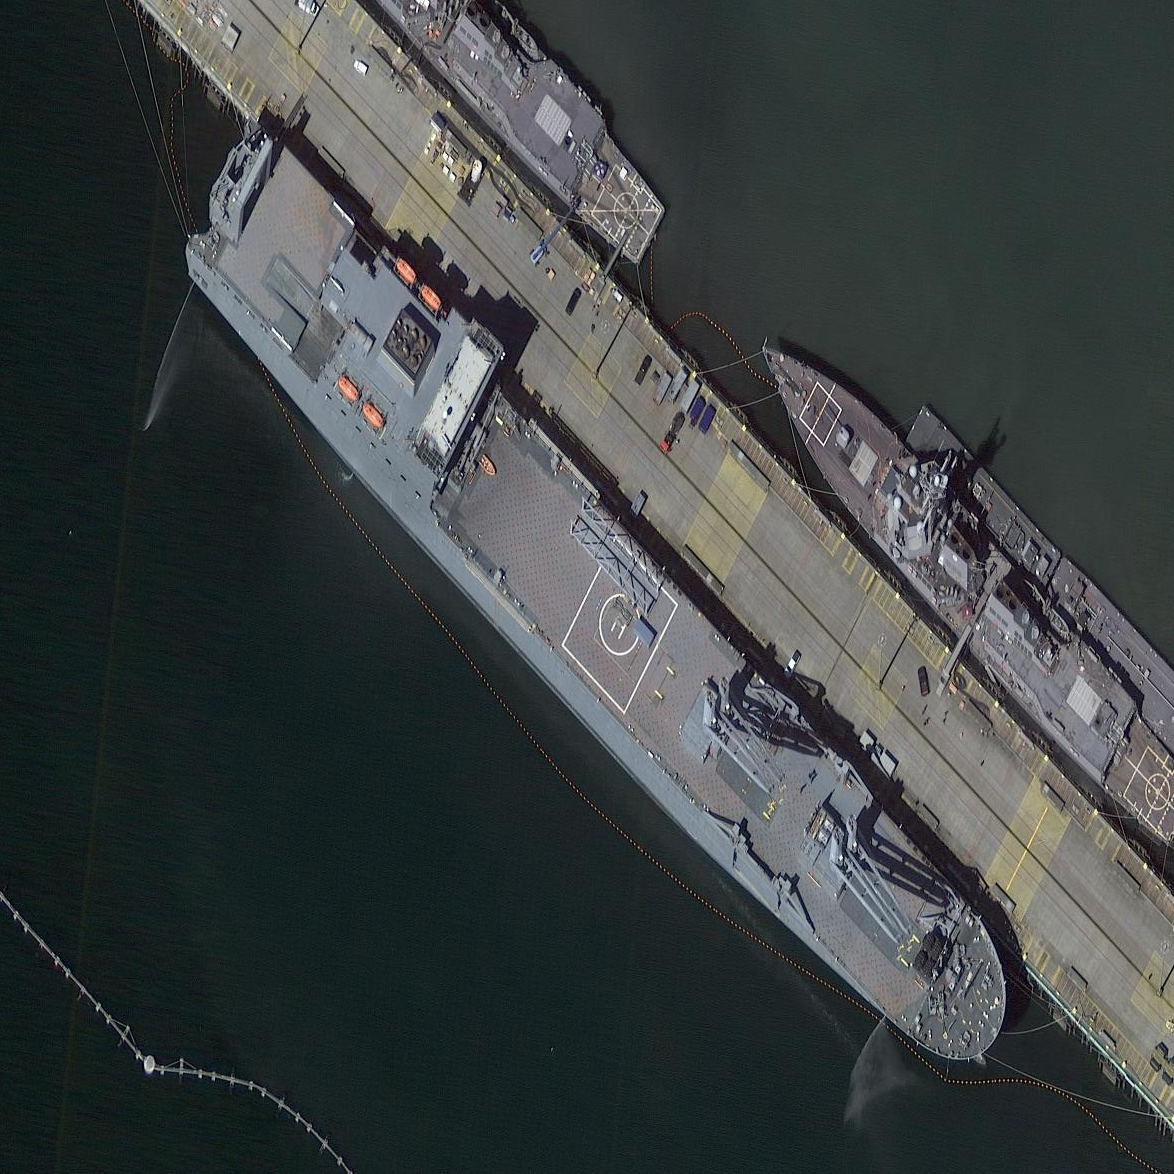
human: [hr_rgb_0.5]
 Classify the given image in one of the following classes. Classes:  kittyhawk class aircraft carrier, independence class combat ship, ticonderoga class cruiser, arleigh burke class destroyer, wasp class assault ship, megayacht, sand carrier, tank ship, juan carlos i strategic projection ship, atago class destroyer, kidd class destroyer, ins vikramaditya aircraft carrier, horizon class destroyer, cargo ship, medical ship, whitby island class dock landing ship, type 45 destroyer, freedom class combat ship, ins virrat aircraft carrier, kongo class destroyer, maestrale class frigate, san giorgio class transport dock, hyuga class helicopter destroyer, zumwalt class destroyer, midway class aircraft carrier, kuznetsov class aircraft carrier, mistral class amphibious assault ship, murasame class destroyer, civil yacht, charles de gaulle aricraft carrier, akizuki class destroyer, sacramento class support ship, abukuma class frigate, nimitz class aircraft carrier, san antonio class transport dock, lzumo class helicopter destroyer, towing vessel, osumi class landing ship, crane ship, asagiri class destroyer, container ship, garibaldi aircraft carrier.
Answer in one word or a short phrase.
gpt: Crane ship